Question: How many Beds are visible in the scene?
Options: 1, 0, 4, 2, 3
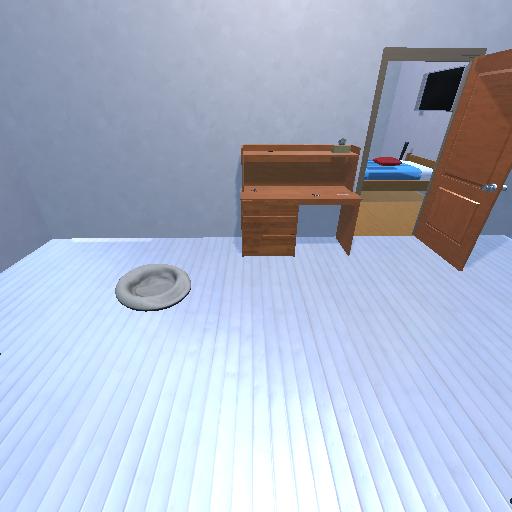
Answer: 1